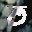
Label: 0